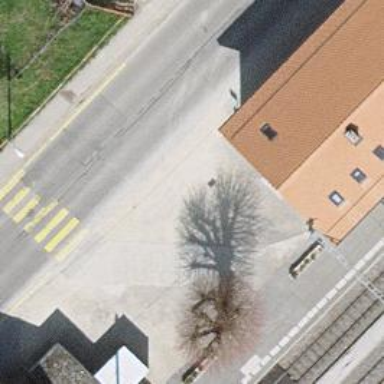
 serving as platform for public transportation."